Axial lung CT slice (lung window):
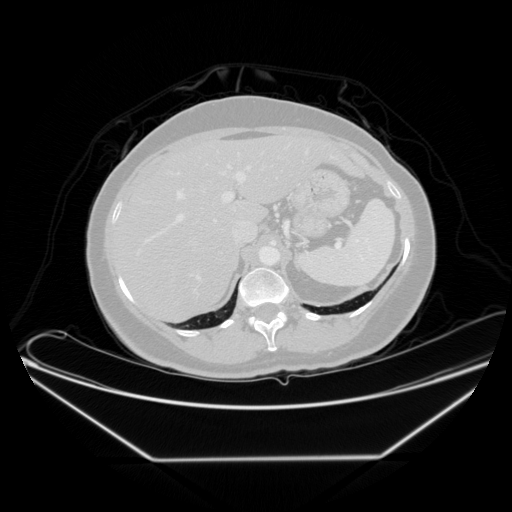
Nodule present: no